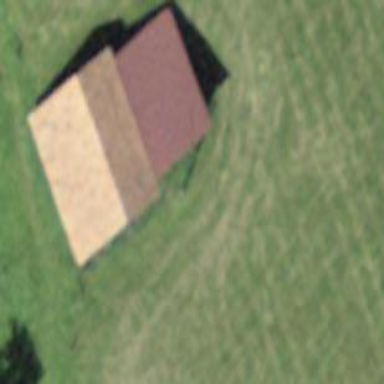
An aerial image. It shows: Rural barn.